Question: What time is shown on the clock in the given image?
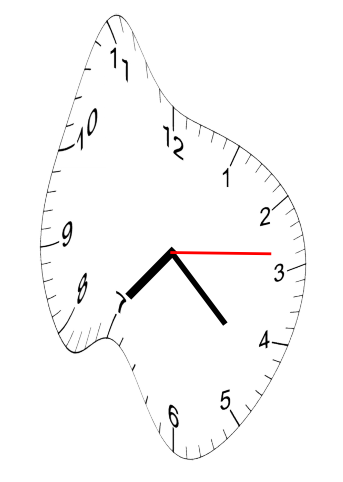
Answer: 07:22:14